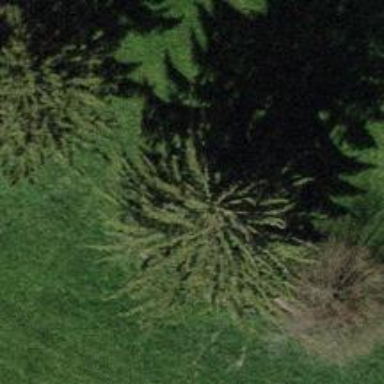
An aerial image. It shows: Needle-leaved tree in its natural environment.